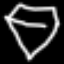
Label: diamond